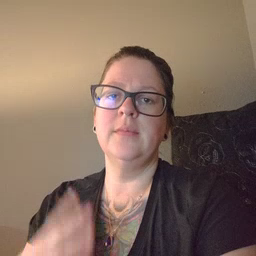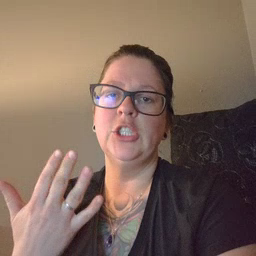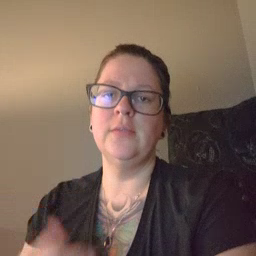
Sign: finger